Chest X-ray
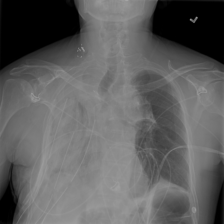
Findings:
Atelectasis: negative
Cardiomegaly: negative
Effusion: positive
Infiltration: negative
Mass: negative
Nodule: negative
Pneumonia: negative
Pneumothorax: negative
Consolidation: negative
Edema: negative
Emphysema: negative
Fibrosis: negative
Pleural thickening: negative
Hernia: negative